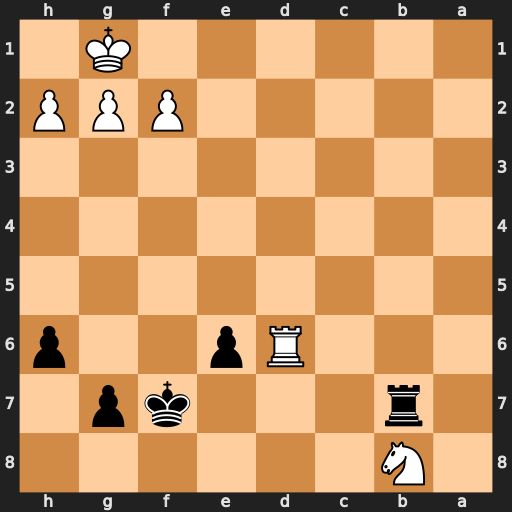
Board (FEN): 1N6/1r3kp1/3Rp2p/8/8/8/5PPP/6K1
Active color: b
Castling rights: -
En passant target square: -
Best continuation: Rb1+ Rd1 Rxd1#